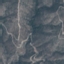
Land use / land cover: HerbaceousVegetation